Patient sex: M
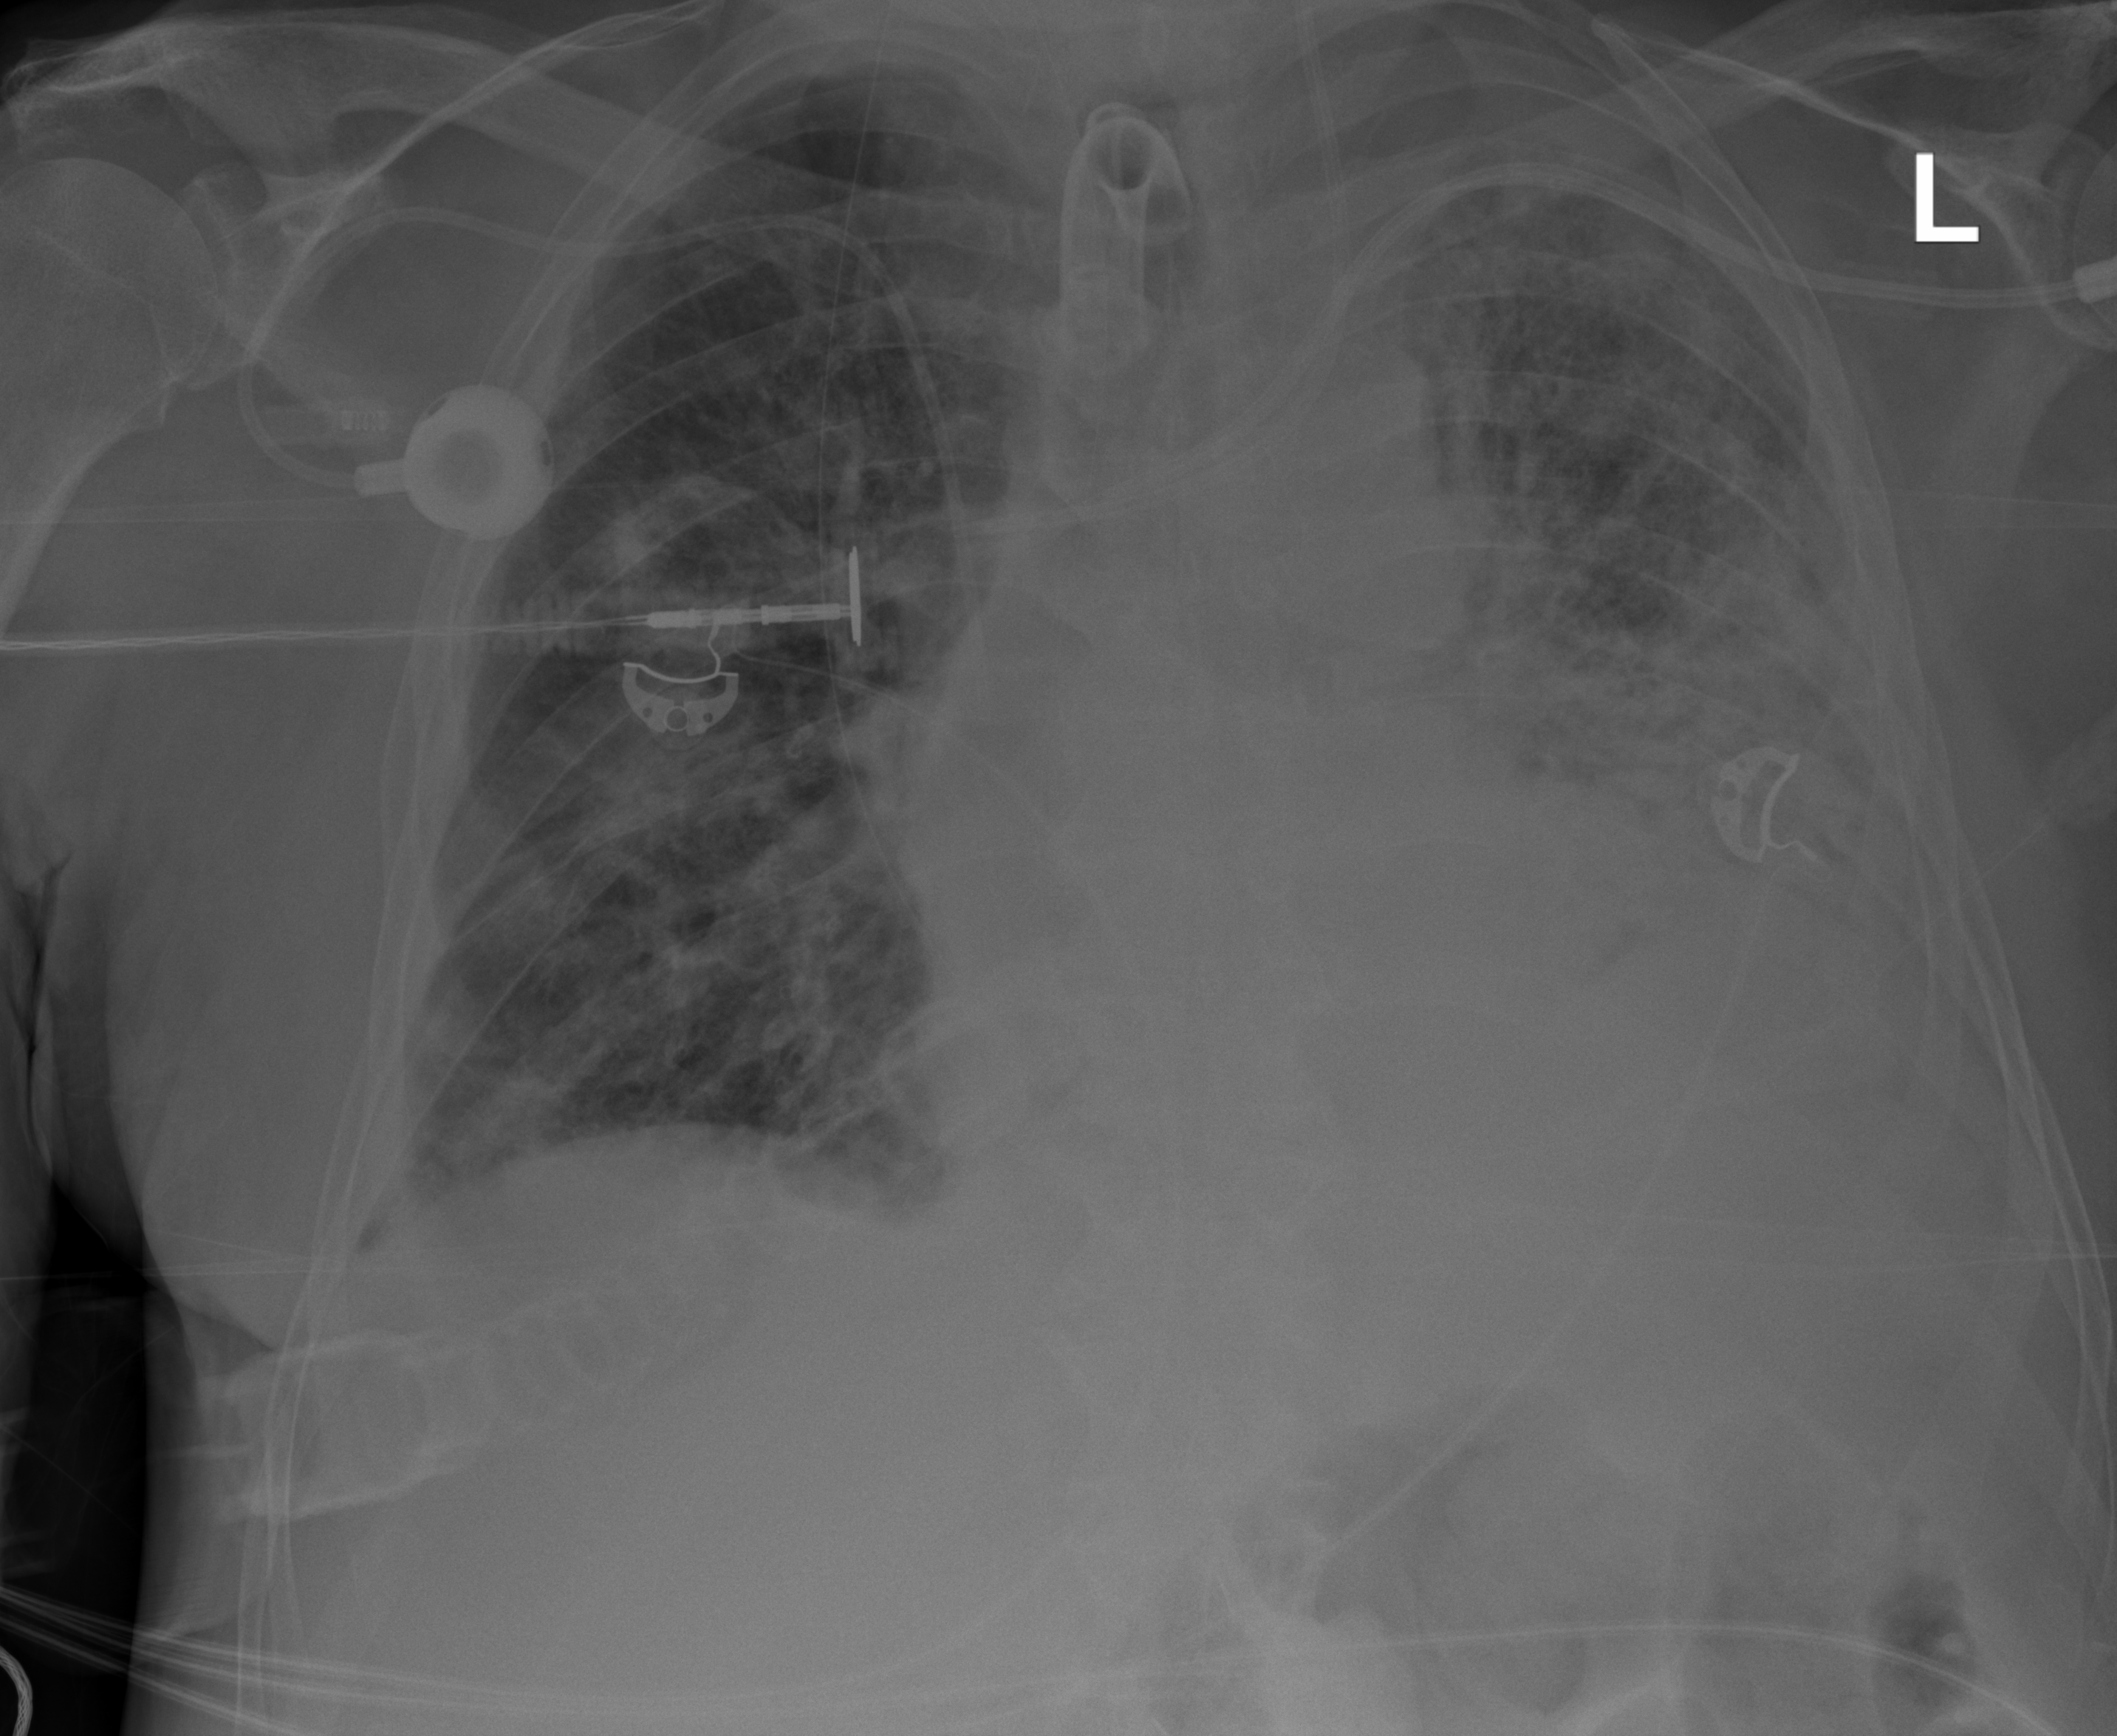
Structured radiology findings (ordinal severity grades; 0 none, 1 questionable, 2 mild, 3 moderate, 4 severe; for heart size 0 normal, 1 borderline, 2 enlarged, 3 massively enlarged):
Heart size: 2
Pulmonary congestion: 2
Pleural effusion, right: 2
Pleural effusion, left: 3
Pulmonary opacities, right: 2
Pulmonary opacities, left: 3
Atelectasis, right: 2
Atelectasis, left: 3